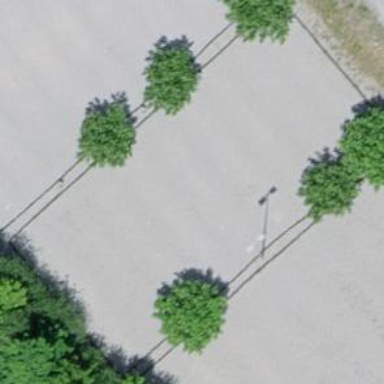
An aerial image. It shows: Boules pitch with fine gravel surface.